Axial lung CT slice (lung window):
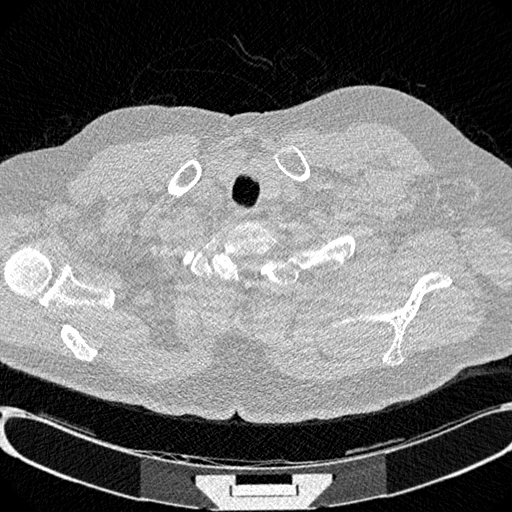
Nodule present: no